Interaction volume radius: 5 \u00c5
Interaction volume height: 50 \u00c5
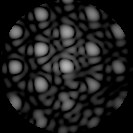
Disorder parameter: 0.07257